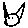
Label: cat